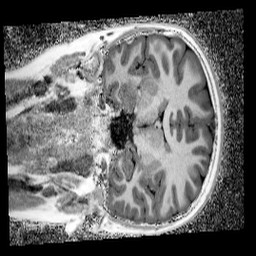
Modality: UNIT1_denoised
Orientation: coronal
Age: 9
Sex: male
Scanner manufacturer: siemens
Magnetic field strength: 3 T
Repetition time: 4 s
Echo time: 0.00299 s